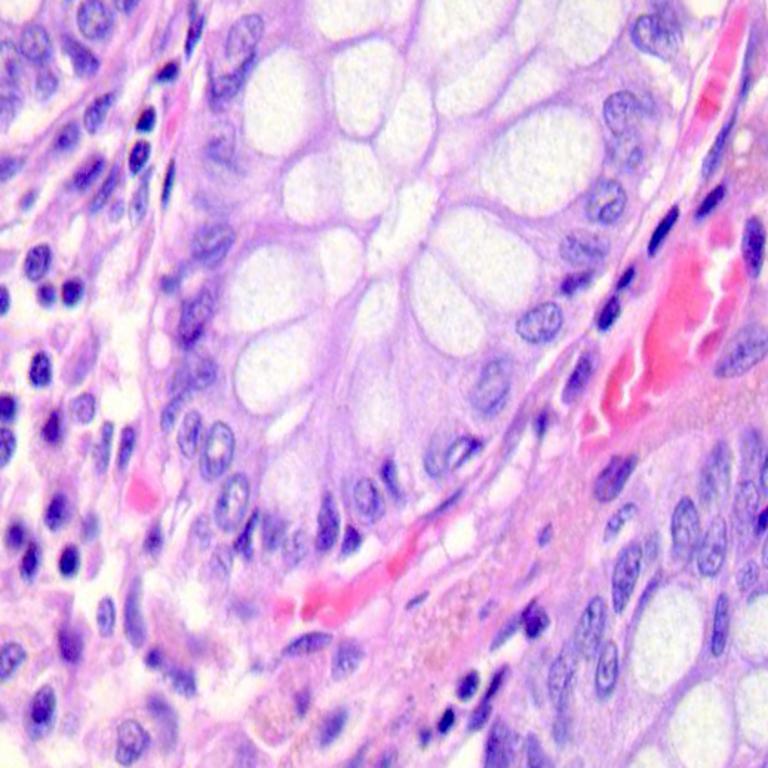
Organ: colon
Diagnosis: benign